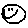
Label: smiley face